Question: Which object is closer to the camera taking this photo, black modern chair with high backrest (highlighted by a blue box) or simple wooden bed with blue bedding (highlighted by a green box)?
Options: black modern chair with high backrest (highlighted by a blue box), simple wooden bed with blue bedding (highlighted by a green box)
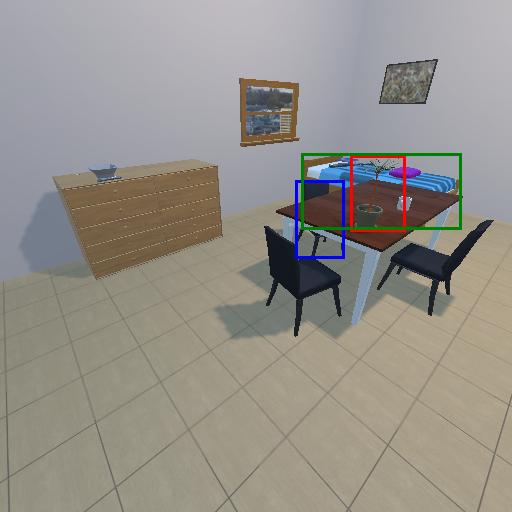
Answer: black modern chair with high backrest (highlighted by a blue box)